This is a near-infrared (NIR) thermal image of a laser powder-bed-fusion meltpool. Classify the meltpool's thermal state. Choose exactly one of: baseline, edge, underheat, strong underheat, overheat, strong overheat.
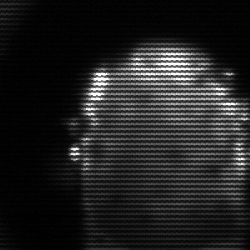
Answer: baseline